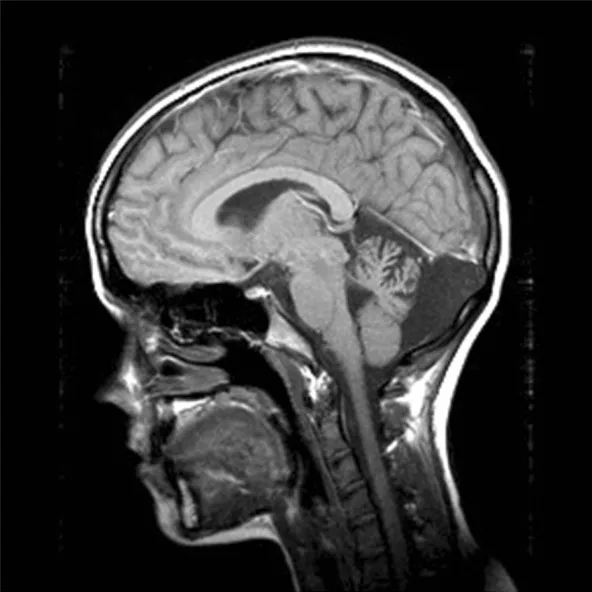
Sagittal T1 sequence images revealed significant cerebellar atrophy, especially in cerebral vermis in the oldest son.
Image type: radiology (mri)